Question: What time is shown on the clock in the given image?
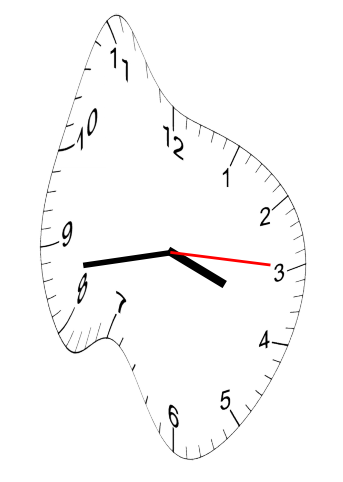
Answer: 03:43:15